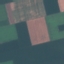
Land use / land cover class: AnnualCrop